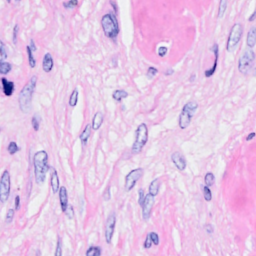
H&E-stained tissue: Breast